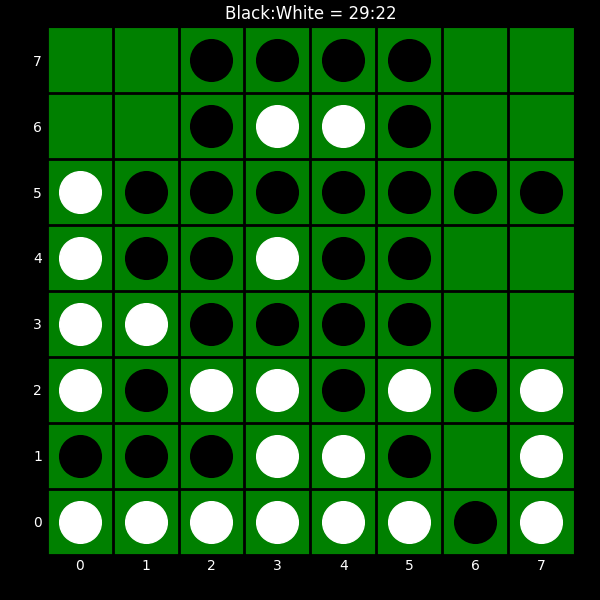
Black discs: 29
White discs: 22